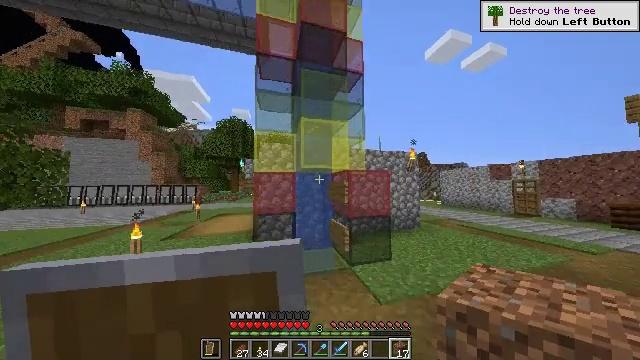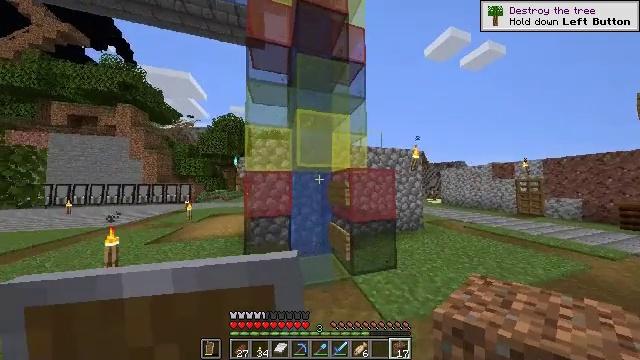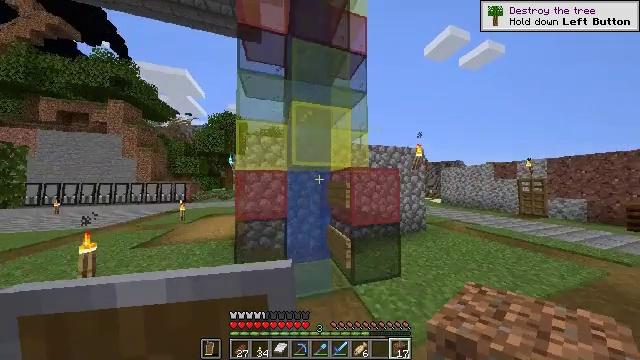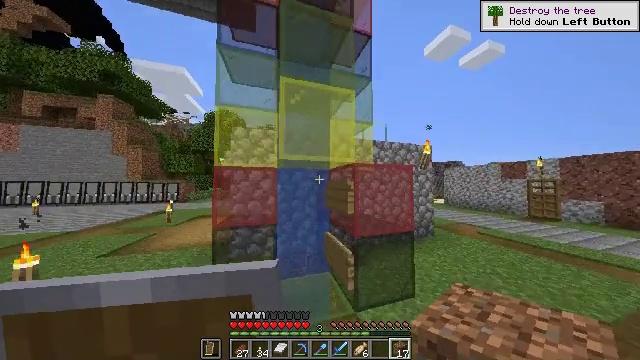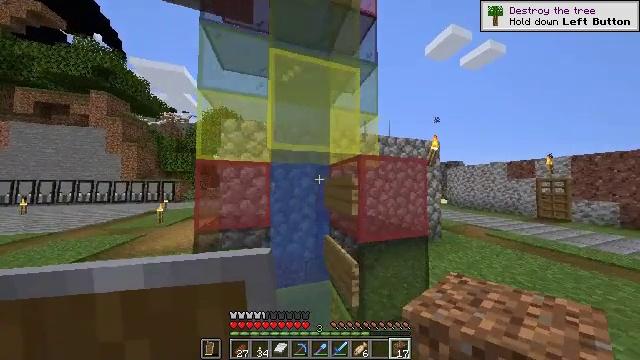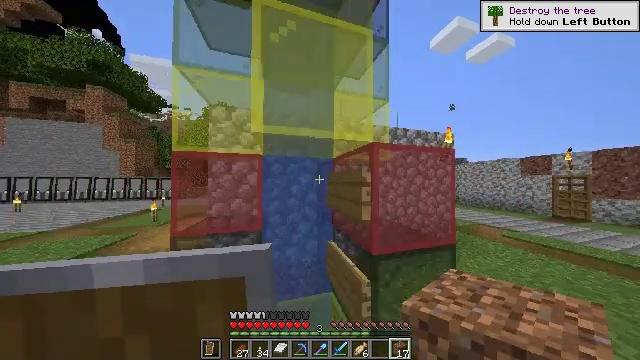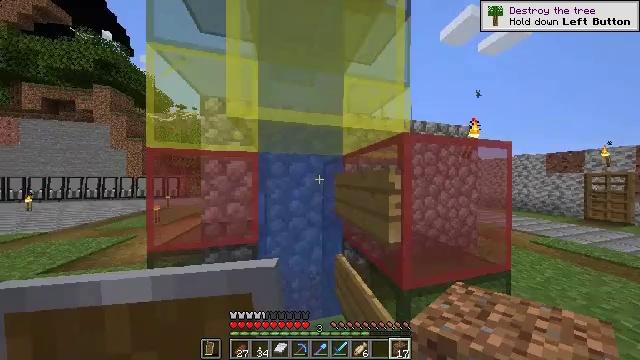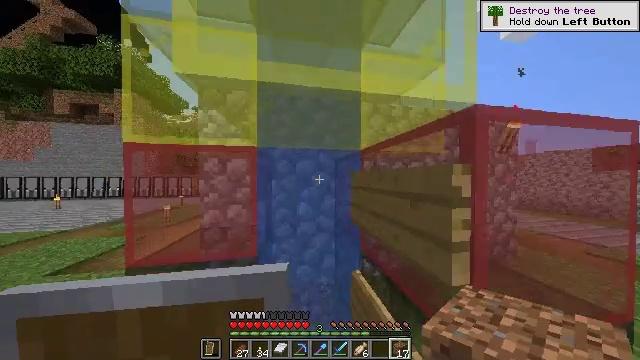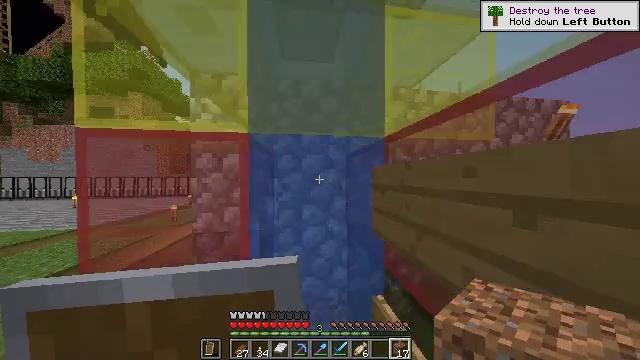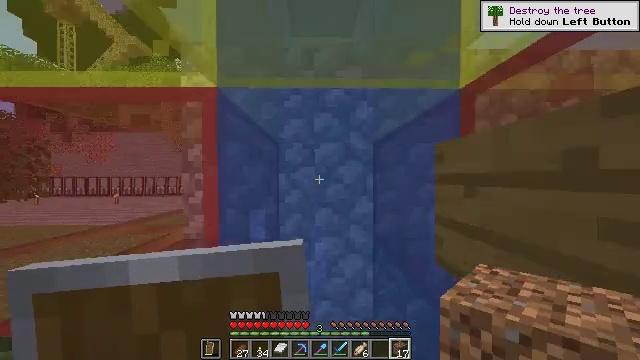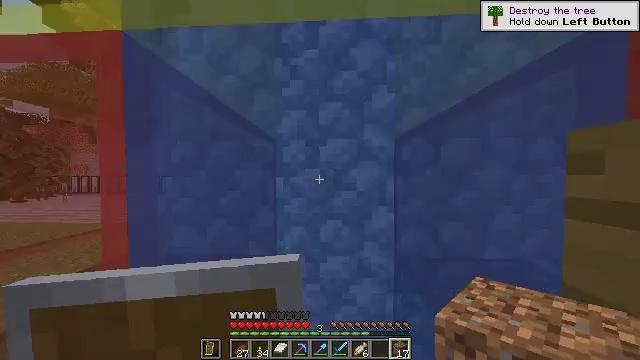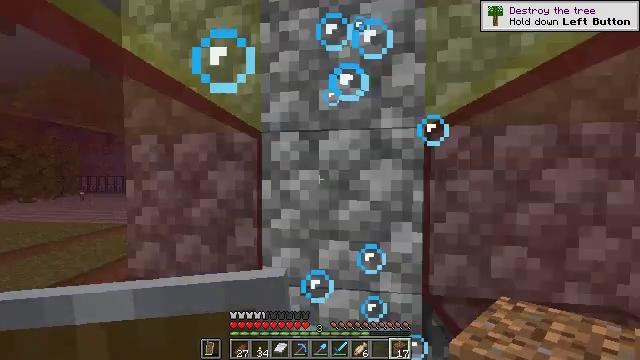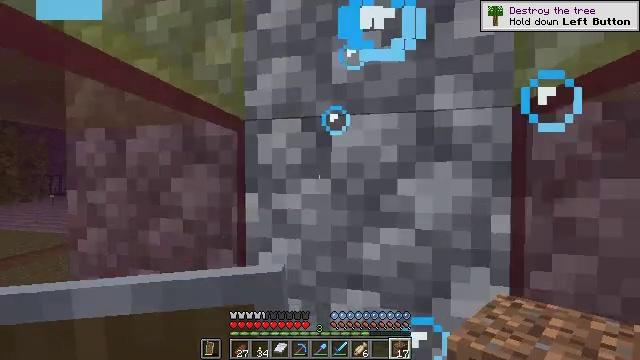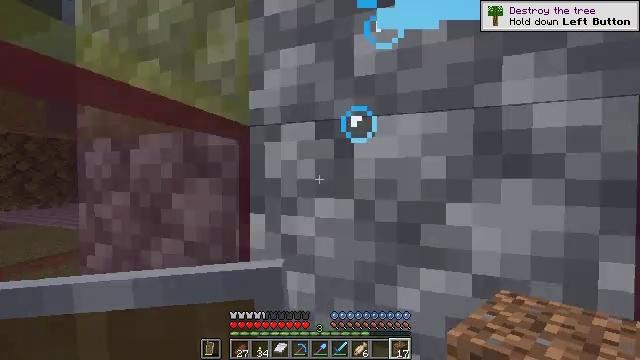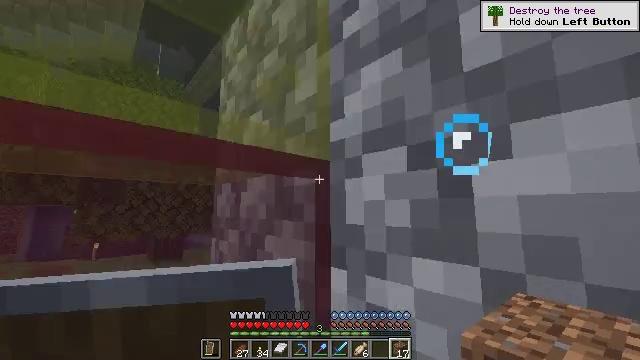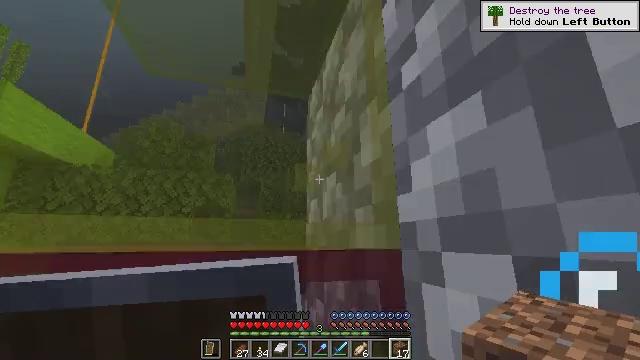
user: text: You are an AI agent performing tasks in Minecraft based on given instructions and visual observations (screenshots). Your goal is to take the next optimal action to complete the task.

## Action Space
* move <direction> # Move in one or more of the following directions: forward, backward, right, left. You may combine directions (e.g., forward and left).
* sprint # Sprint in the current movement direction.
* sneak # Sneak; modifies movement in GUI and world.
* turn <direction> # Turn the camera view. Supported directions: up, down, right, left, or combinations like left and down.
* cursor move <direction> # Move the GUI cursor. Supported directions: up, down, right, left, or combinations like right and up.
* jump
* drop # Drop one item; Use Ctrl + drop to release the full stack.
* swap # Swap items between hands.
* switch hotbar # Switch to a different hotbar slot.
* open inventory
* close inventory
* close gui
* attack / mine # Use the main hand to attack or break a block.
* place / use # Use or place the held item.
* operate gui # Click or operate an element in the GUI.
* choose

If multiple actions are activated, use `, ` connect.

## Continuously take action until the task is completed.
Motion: motion action
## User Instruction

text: Retrieve the iron block for resources.
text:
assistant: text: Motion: move forward
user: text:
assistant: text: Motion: move forward
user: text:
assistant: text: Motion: move forward
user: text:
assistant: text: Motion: move forward
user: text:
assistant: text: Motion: move forward
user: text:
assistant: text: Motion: move forward, turn left
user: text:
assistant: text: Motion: move forward, turn left
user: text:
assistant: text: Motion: move forward, turn left
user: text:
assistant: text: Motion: move forward, turn left
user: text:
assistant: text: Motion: move forward, turn left
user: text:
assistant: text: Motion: move forward, turn left
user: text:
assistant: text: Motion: move forward, turn left
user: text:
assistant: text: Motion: move forward and move right, turn left
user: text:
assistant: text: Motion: move forward and move right, turn left and up
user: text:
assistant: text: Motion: move forward and move right, turn left and up
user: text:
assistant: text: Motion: move forward, turn left and up
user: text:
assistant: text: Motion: turn up
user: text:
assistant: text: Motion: turn down
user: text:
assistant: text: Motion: no_op
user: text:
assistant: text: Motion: turn left
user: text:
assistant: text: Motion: no_op
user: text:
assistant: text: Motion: no_op
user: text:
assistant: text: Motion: no_op
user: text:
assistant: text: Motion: no_op
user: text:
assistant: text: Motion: no_op
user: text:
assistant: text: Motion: no_op
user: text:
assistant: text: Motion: no_op
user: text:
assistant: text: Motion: no_op
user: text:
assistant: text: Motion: turn right and down
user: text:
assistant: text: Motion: move forward, turn down